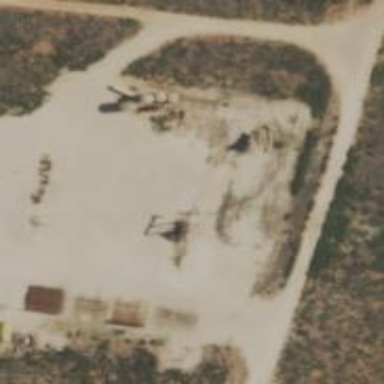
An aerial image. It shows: Petroleum well.